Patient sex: F
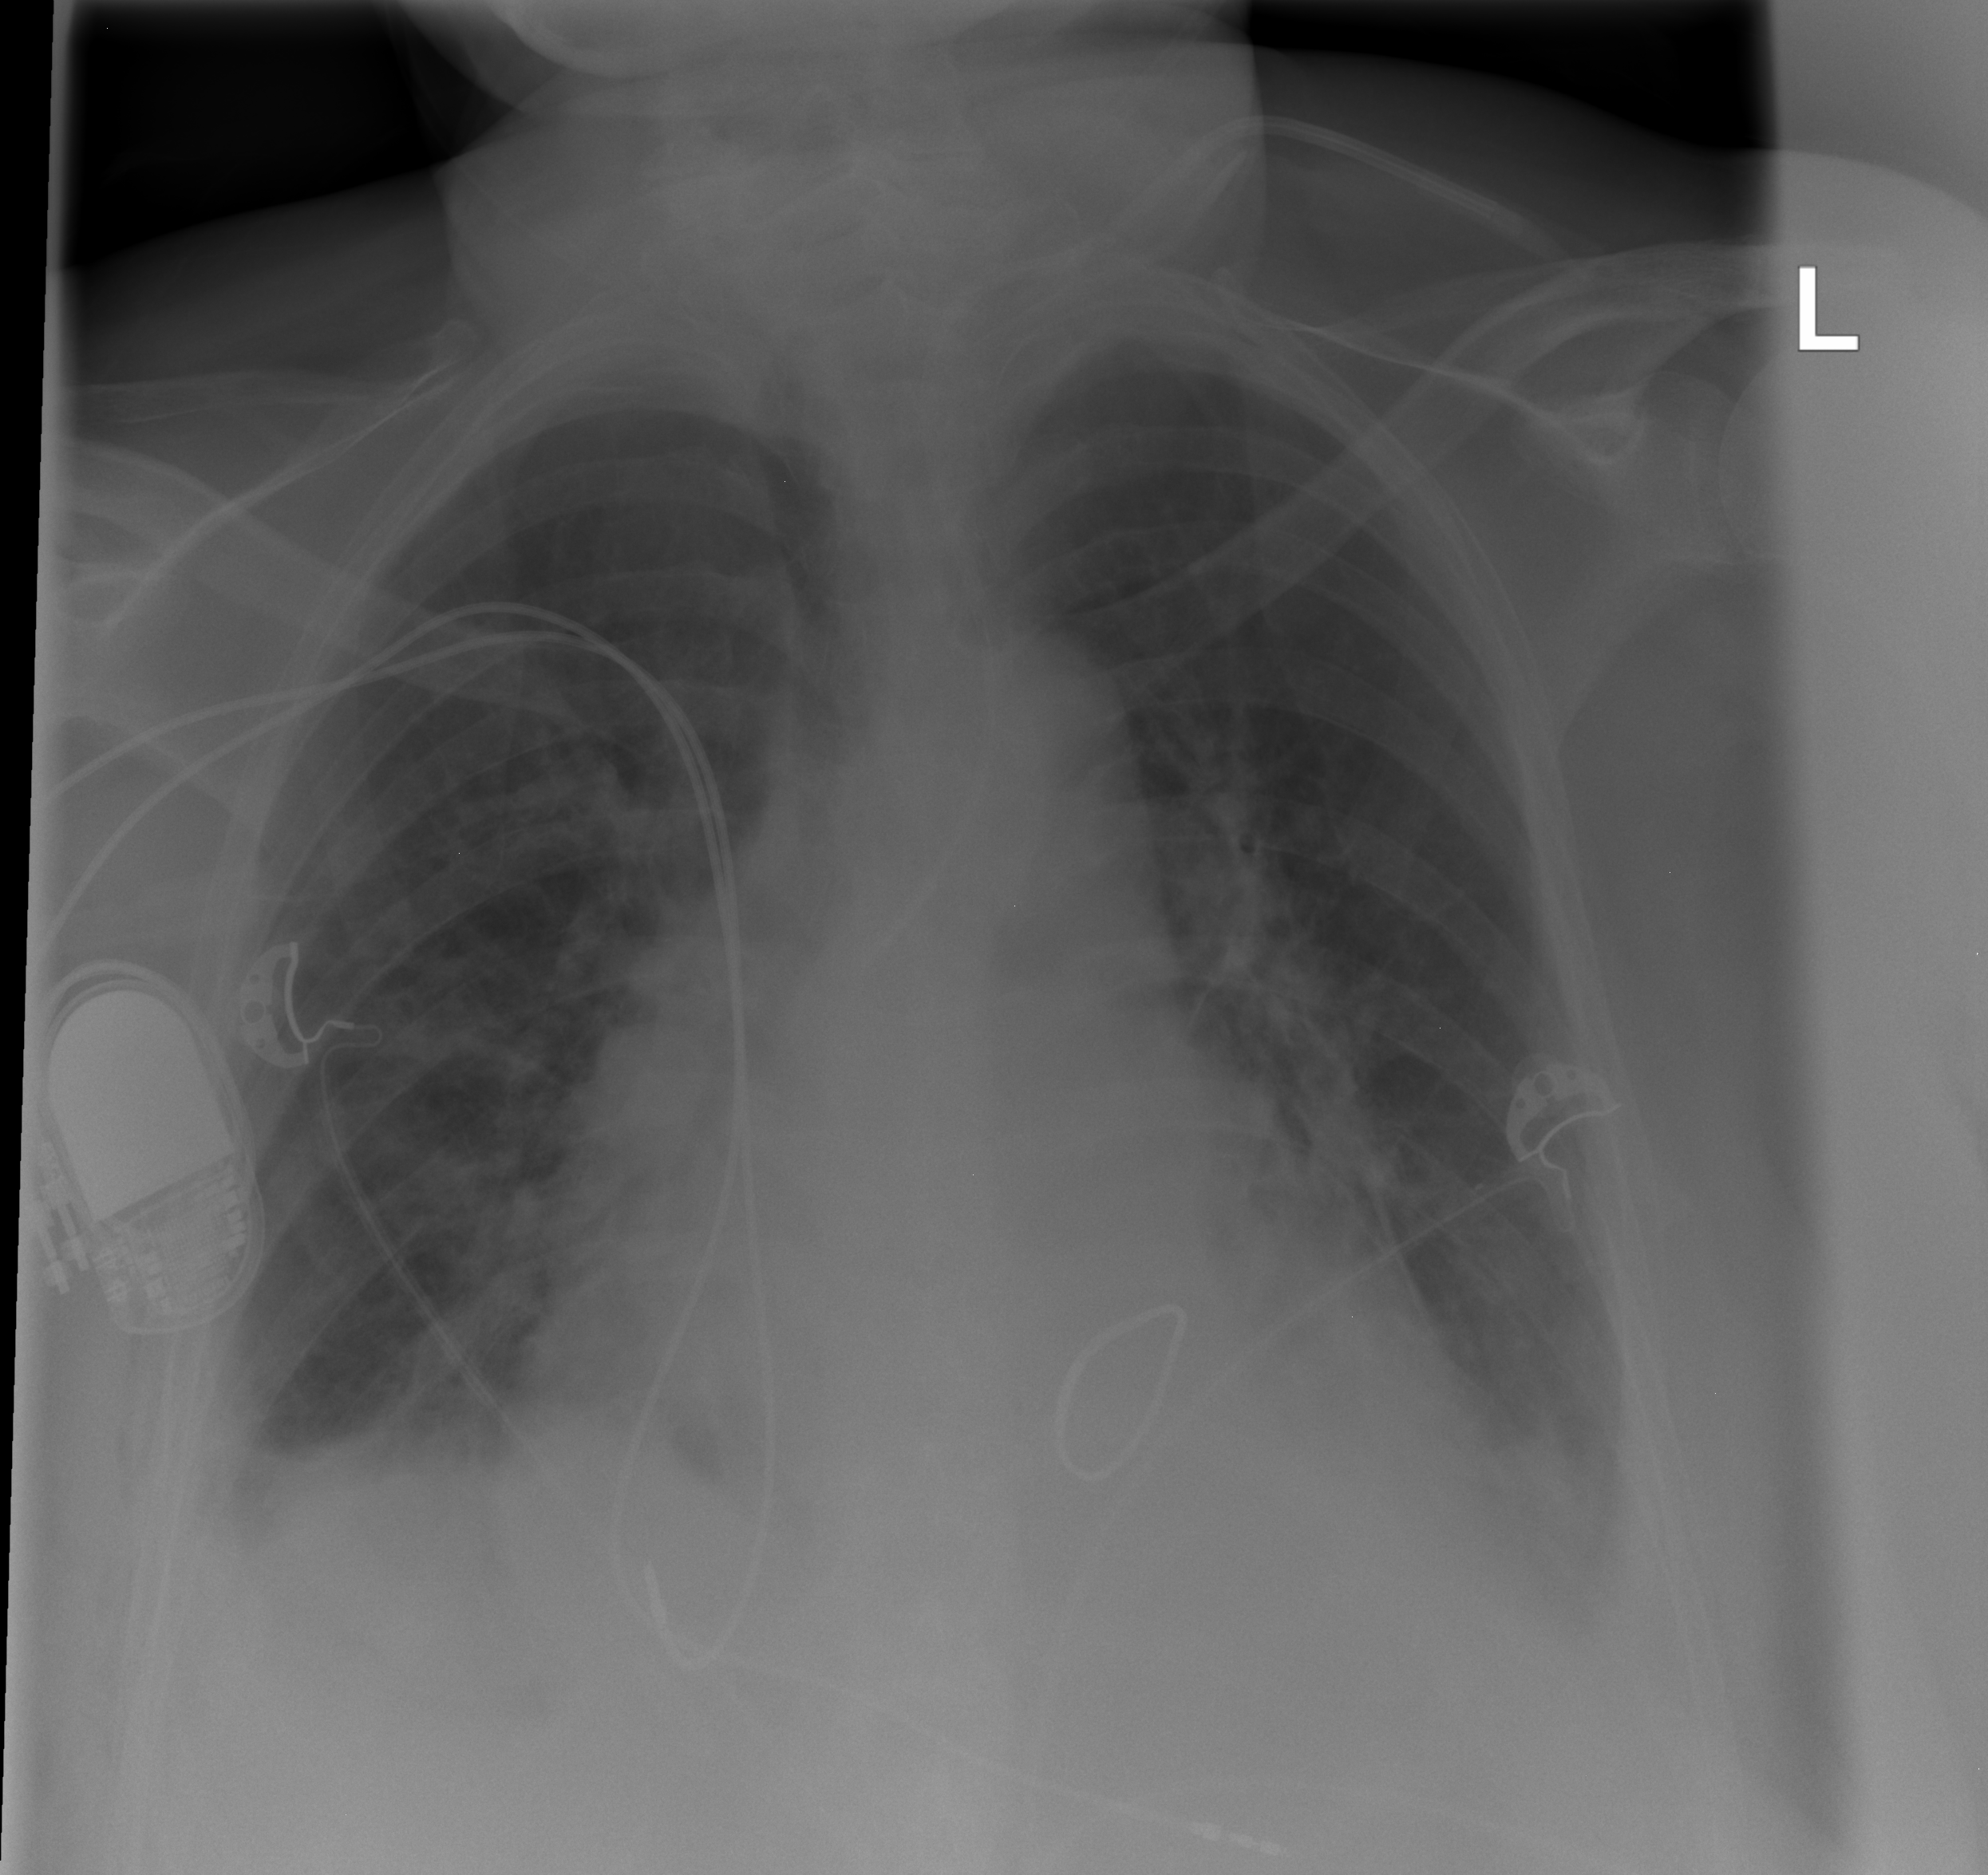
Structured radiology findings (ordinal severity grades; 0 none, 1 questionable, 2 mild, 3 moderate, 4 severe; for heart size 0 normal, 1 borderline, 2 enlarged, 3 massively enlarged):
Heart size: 1
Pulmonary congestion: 1
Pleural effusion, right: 1
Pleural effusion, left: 2
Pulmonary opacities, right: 2
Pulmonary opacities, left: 2
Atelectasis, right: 2
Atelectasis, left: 2